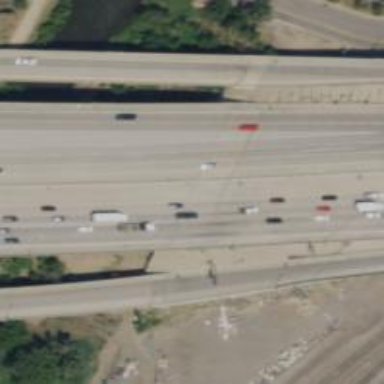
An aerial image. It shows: Viaduct bridge over motorway with asphalt surface.